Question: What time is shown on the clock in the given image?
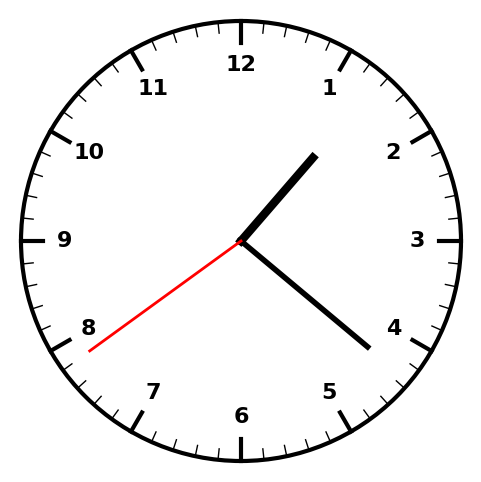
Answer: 01:21:39